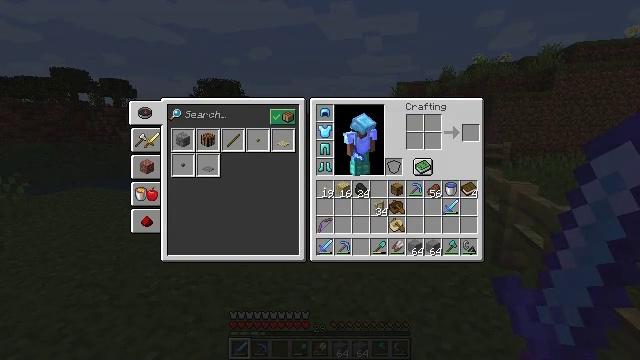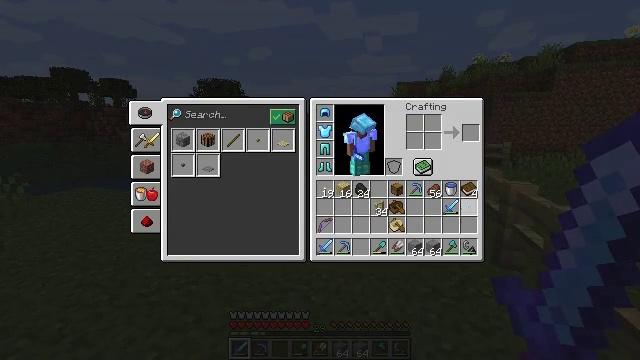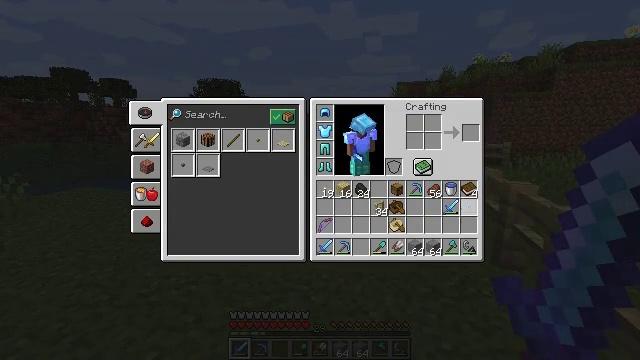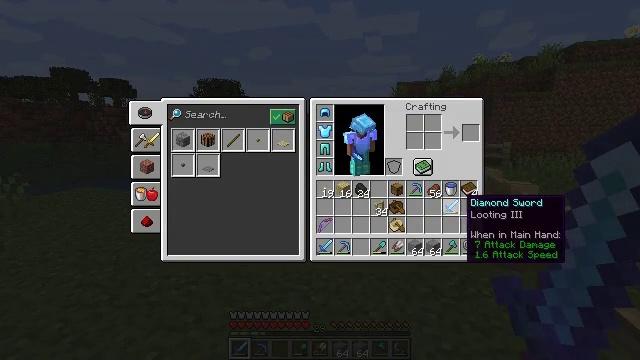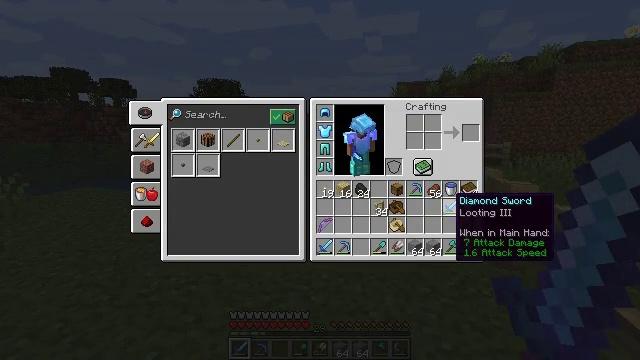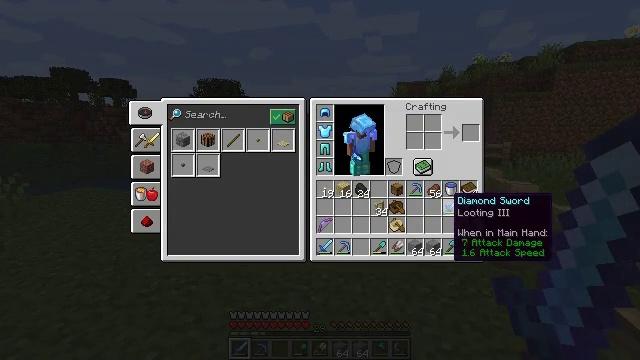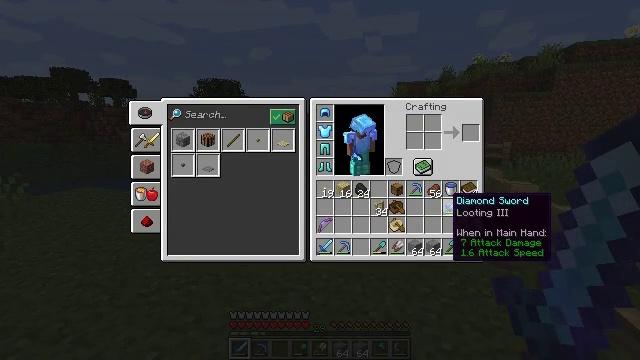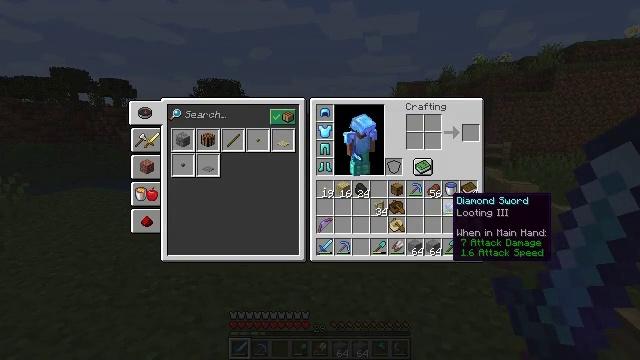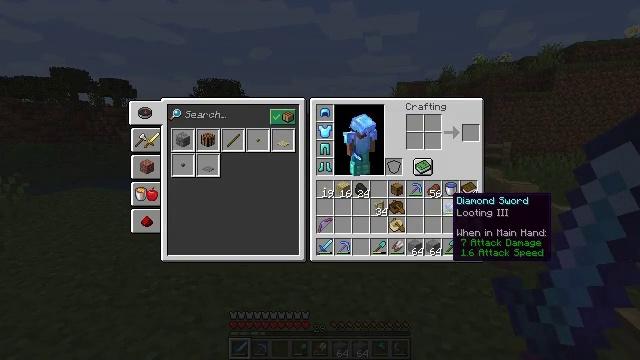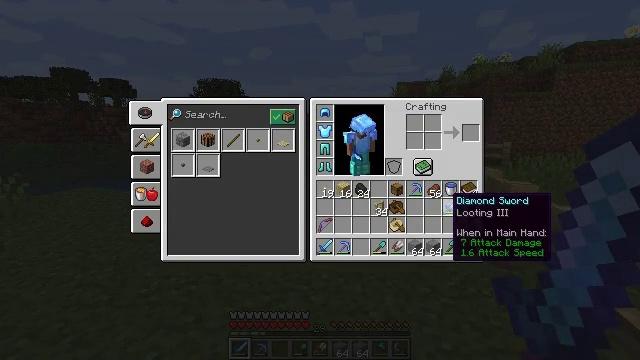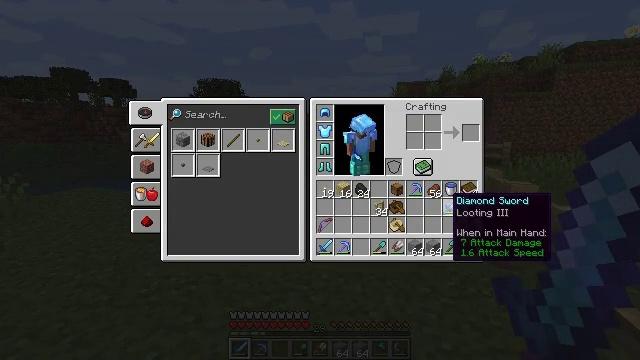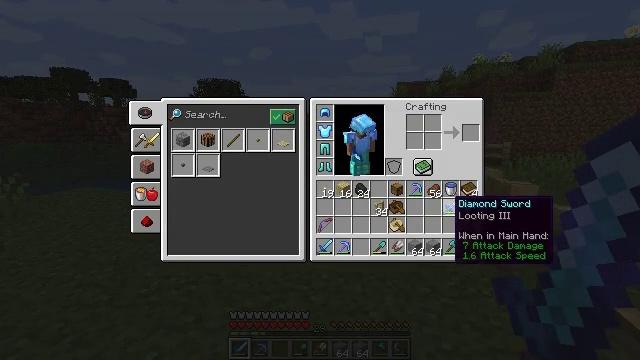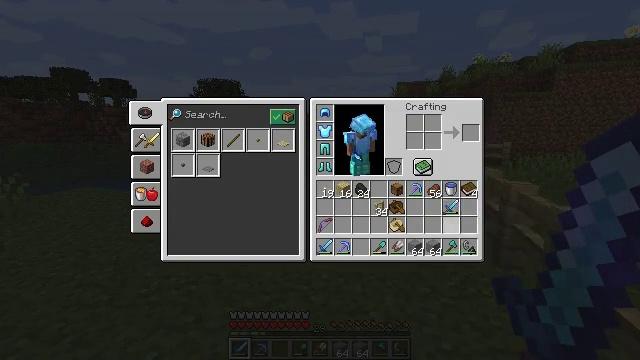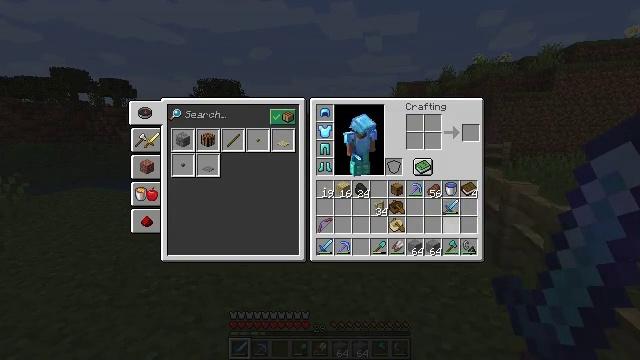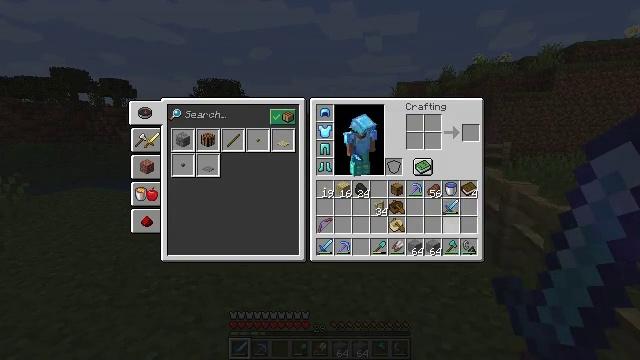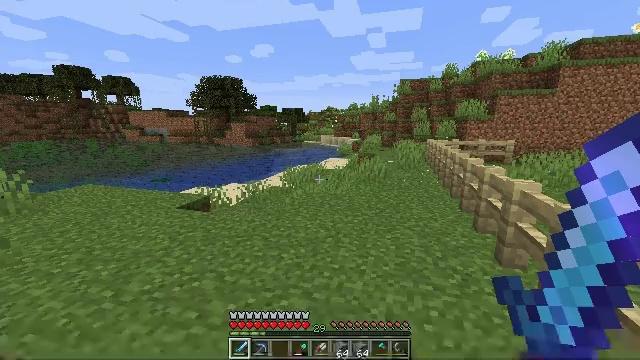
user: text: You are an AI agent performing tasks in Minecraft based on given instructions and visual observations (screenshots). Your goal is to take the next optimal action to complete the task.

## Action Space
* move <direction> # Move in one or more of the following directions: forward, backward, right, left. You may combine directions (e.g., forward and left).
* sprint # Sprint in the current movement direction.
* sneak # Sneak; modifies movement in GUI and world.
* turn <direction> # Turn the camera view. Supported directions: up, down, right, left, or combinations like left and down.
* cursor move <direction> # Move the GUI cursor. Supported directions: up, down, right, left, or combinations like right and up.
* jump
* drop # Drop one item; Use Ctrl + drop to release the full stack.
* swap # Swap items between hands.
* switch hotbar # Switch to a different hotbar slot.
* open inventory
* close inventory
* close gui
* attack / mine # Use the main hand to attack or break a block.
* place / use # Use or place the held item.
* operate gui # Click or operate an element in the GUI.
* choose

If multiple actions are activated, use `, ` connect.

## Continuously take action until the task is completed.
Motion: motion action
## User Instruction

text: Kill mobs.
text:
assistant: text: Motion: turn left
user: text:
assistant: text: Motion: turn left
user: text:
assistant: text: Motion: turn left
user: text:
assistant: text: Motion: turn left
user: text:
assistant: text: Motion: no_op
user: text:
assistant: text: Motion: no_op
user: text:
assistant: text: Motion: no_op
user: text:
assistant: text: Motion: no_op
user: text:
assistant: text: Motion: no_op
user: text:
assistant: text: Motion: no_op
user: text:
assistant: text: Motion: no_op
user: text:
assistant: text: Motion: no_op
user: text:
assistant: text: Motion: no_op
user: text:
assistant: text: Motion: no_op
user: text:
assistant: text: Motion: no_op
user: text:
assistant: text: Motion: no_op
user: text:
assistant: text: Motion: turn right and up
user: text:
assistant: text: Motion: turn right and up
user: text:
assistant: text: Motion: move forward, sprint, turn right and up
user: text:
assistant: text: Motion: move forward, sprint, turn right and up
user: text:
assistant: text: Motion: move forward, sprint, turn right and up
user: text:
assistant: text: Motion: move forward, sprint, turn right
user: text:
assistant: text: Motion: move forward, sprint
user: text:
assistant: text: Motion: move forward, sprint
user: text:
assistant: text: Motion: move forward, sprint
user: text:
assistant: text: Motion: move forward, sprint
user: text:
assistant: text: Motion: move forward, sprint
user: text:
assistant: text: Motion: move forward, sprint
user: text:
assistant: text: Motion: move forward, sprint, jump
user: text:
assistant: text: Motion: move forward, sprint, jump